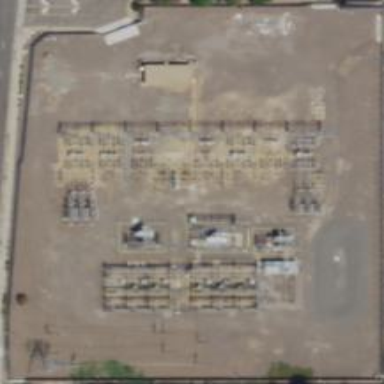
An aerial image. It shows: Outdoor distribution substation protected by fence.